Question: I am working a big iOS project, the design is not a nice as I would like it to be, but I must stick to it. (life can be a bitch sometimes).
The thing is that we have a Library that basically let's you browse a catalog. You have a filter, where you specify a certain search criteria, and you are presented with a list were you can press on the items that you are interested. When you press an item, you can see a more detailed description of it.
The company were a work for, sells this same software to many different companies that have different catalogs. The idea is that the Library has all the main functionality, and the project that use it, might in some way extend or completely override some of the given interfaces.
To give you an example, imagine my library has 2 classes that manages 2 views. They would be "FilterViewController" and "DetailsViewControllers". In some place of the code this classes gets instantiated. It would look something like this

My approach is something like this:
'''
// Here I configure the library
Library.FilterViewClass = ProjectAFilterViewController;
Library.DetailsViewClass = ProjectADetailViewController;
'''
'''
Library.FilterViewClass = ProjectBFilterViewController;
Library.DetailsViewClass = nil;
'''
'''
// Did the user configure the library?
if(self.FilterViewClass == nil){
// I alloc the default ViewController
myFilterViewController = [[FilterViewController alloc] init];
}else{
// Here I would like to alloc the custom ViewController
myFilterViewController = [[Library.FilterViewClass alloc] init]; // DaProblem!
}
'''
The problem with that approach is that I actually don't know if it's possible to instantiate object programmatically. Or at least I don't know how. Maybe I am using the wrong approach, some direction would be appreciated. Txs in advance!
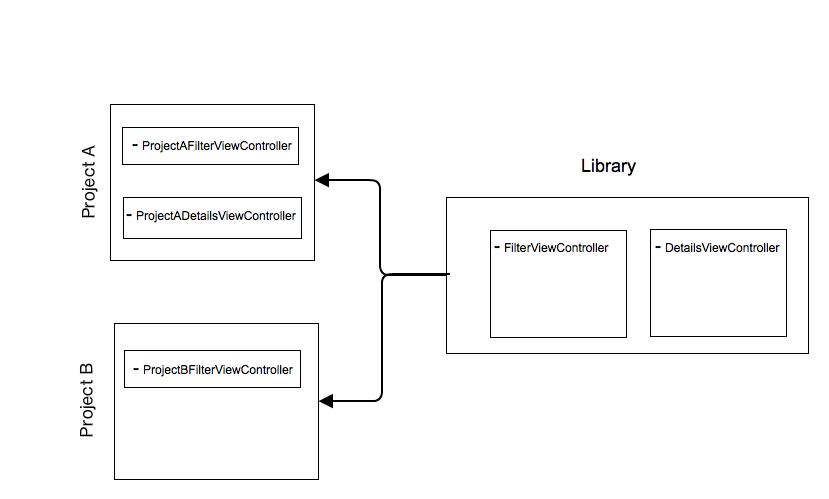
Answer: To get class from string you can use this function
'''
Class cl = NSClassFromString(@"MyClass");
'''
To get class of existing variable just call 'class' method.
'''
Class cl = [obj class]; // assuming obj1 is MyClass
'''
Now you can create instance of 'MyClass'
'''
MyClass *myClass = (MyClass*)[[cl alloc] init];
...
[myClass release];
'''